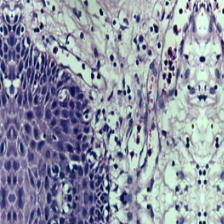
Diagnosis: Normal